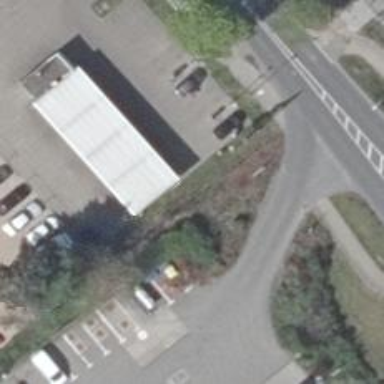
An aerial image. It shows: Car wash located under roof.